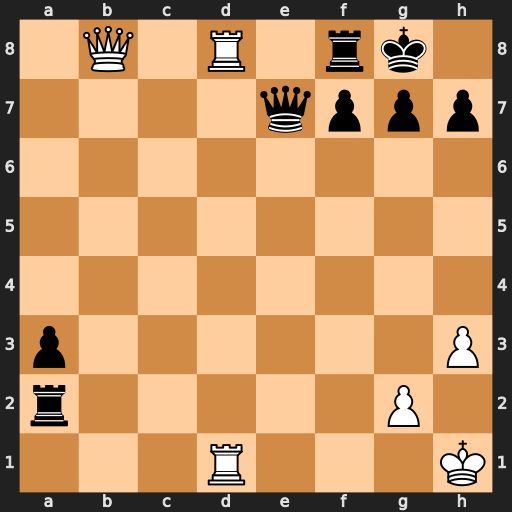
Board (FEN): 1Q1R1rk1/4qppp/8/8/8/p6P/r5P1/3R3K
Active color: w
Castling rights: -
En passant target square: -
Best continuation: Rxf8+ Qxf8 Rd8 Ra1+ Kh2